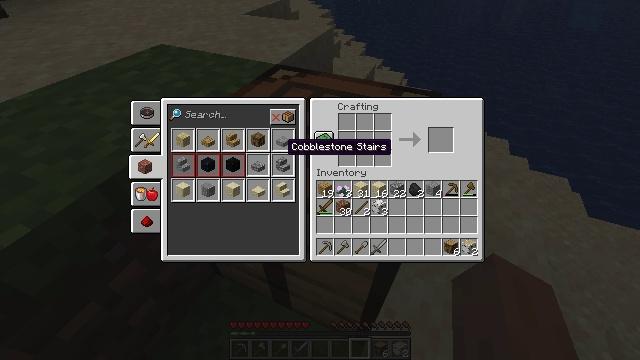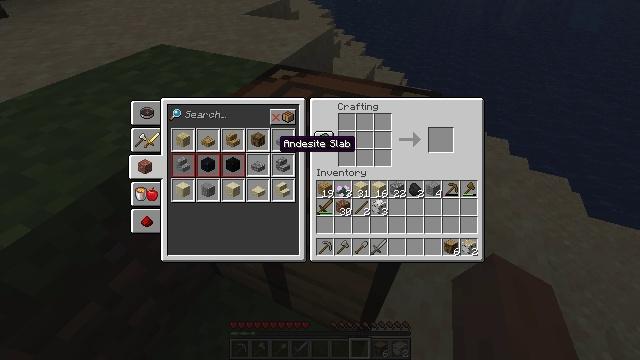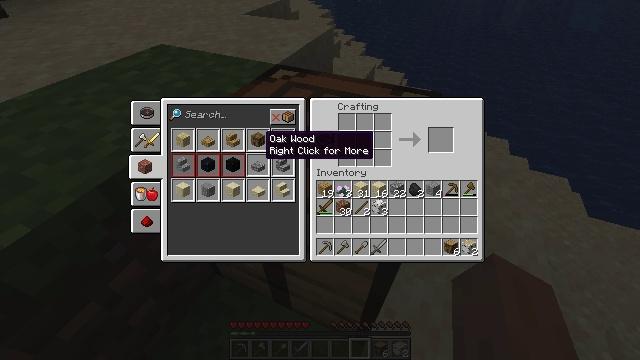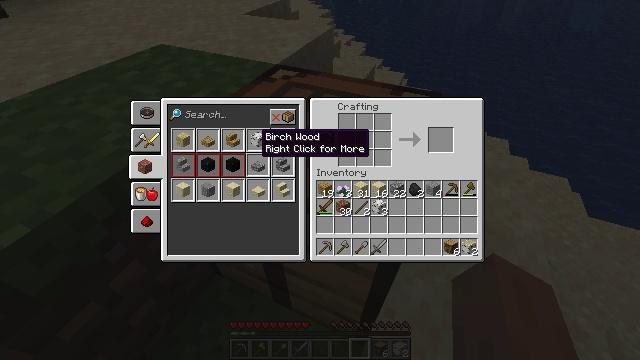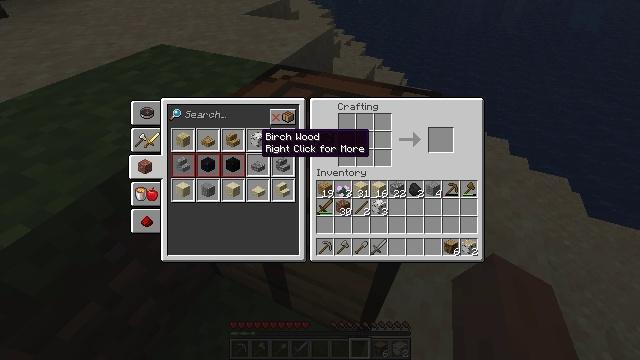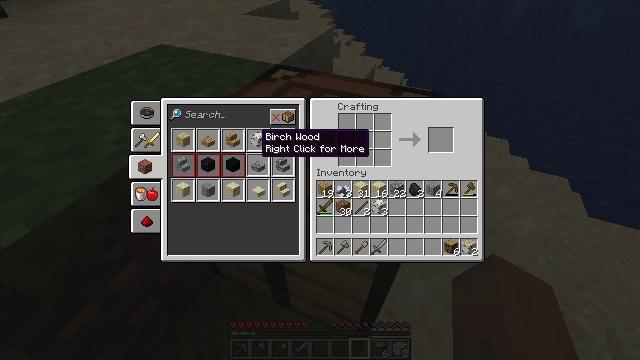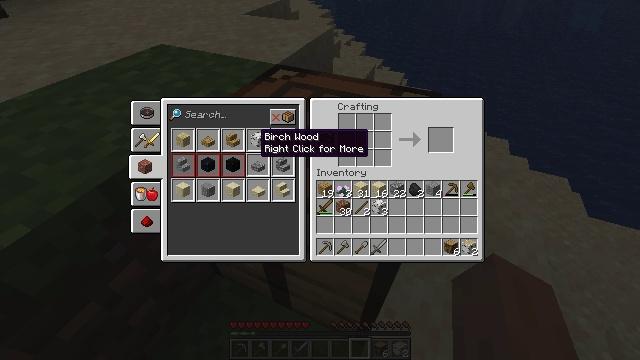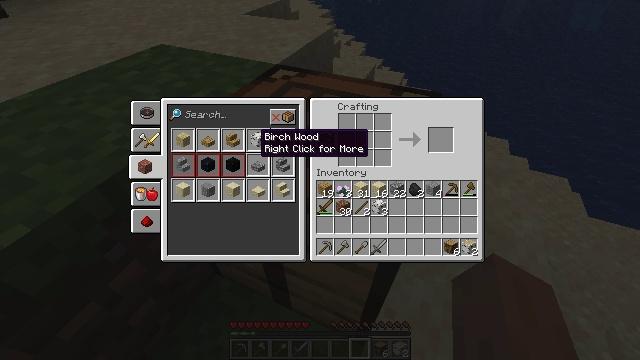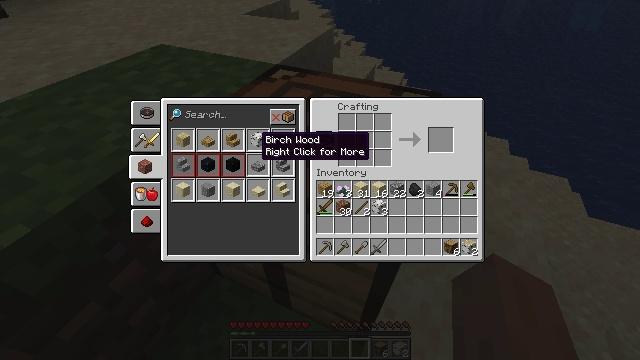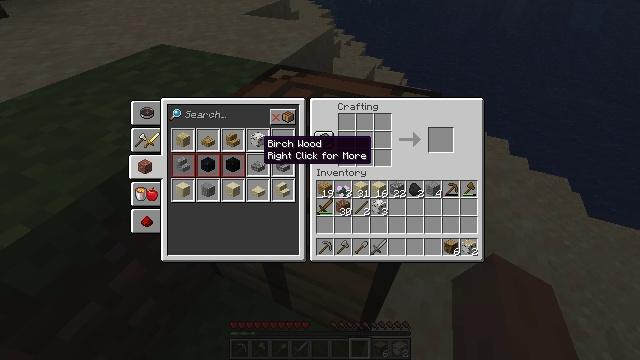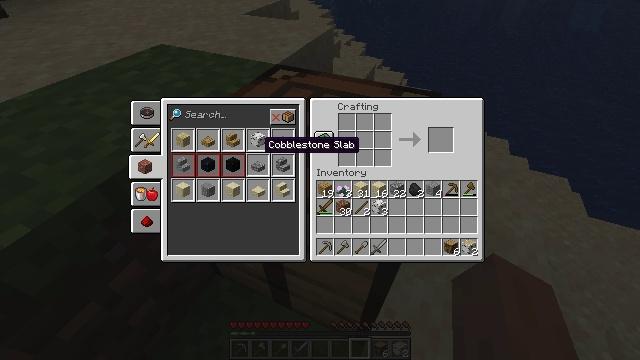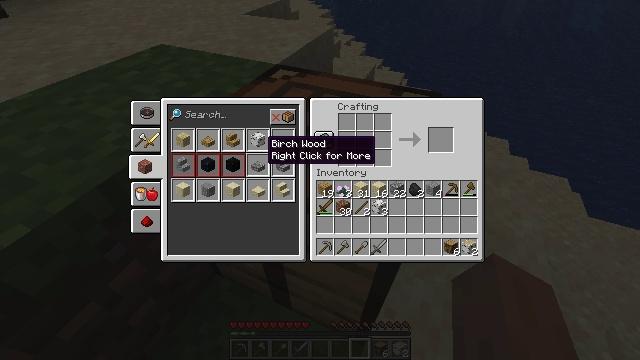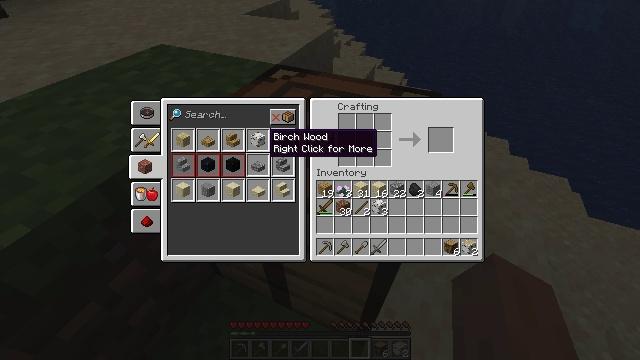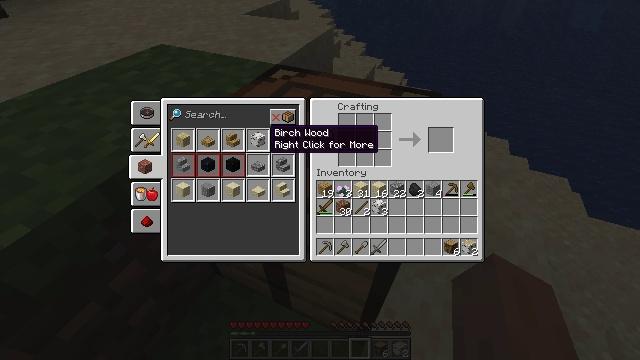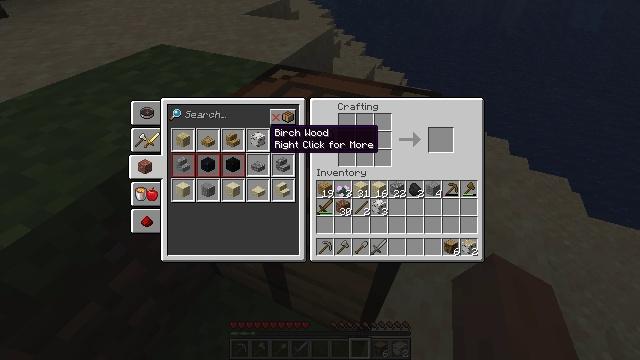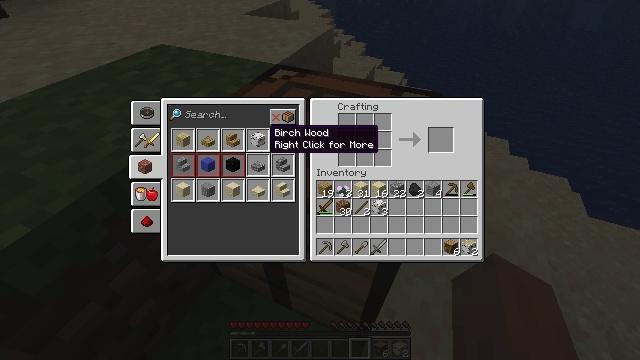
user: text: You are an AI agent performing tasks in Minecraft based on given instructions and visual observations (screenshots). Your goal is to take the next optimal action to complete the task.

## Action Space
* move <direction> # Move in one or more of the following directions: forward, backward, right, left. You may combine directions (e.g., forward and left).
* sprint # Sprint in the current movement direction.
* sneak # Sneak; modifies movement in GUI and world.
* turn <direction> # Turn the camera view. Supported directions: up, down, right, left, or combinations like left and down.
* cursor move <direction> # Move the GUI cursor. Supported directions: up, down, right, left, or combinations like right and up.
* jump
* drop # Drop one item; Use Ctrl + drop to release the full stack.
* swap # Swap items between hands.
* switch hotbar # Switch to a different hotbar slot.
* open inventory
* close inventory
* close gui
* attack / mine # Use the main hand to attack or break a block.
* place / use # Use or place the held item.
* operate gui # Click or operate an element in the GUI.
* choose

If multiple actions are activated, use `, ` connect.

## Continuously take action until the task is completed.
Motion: motion action
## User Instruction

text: Get the crafting table into the inventory.
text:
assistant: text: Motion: cursor move left
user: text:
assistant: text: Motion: cursor move left
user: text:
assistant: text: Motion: no_op
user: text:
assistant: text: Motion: no_op
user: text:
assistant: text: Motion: no_op
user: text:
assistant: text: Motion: no_op
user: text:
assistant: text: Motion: no_op
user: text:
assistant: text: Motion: no_op
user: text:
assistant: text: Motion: no_op
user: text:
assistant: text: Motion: no_op
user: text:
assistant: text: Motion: no_op
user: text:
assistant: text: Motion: cursor move up
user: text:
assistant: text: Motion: no_op
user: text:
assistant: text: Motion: operate gui
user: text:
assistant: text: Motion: operate gui
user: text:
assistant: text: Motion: no_op
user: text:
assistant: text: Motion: no_op
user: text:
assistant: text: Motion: no_op
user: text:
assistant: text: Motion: no_op
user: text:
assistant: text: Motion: cursor move right
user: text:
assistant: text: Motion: cursor move right
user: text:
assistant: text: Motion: cursor move right
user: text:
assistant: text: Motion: cursor move right
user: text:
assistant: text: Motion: cursor move right
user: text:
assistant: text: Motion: cursor move right
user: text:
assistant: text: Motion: cursor move right
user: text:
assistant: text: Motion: no_op
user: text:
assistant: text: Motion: no_op
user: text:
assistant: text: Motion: no_op
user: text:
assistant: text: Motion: no_op